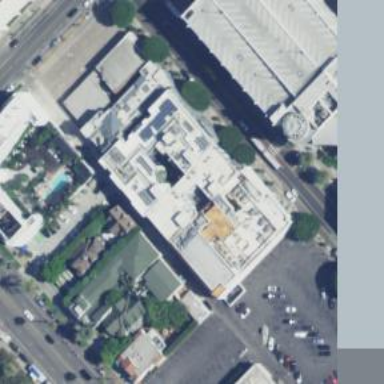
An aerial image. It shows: Cinema.